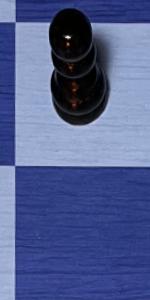
Label: Empty